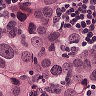
Metastatic tissue present: yes